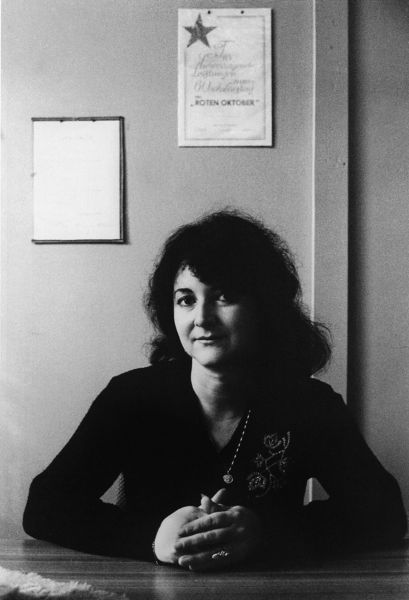
Titel: Frauen im Bekleidungswerk Treff-Modelle; Frauenporträts aus dem VEB Treffmodelle Berlin; Women at the Treff-Modelle Clothing Factory
Künstler: Helga Paris
Standort: Herstellungsort: Berlin (EU - D)
Schlagwörter: weiß, sitzen, finger, frau, frisur, haar, nase, schwarz, tisch, zimmer, blick, hochformat, wand, arme, augen, rahmen, bild, hände, portrait, porträt, haare, interieur, realismus, augenbrauen, bruststück, lächeln, bilder, kette, ring, halskette, foto, fotografie, schwarz-weiß, künstlerin, photo, aufgestützt, urkunde, fotographie, pulli, shirt, mittig, arme verschränkt, ühotographie, urkunden, bid, verschmizt